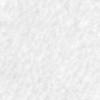
Label: no_change